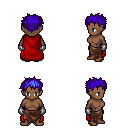
a pixel art fantasy rpg character, female body template, human, dark skin, red cape, robe skirt, blue bedhead hairstyle, metal gloves, brown shoes, four views (front, back, left, right), 2x2 character sprite sheet, small pixel art, hard edges, no anti-aliasing